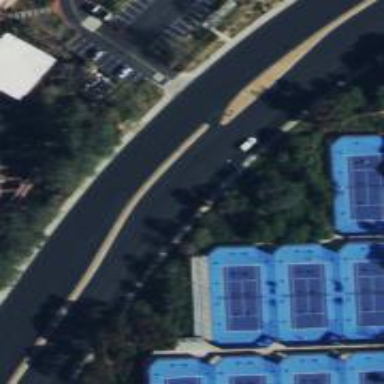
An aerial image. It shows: Primary highway with separate asphalt sidewalk.